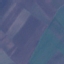
Land use / land cover class: AnnualCrop